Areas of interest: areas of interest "Huai'an Jinxiu Decor City Bull Flagship Store"
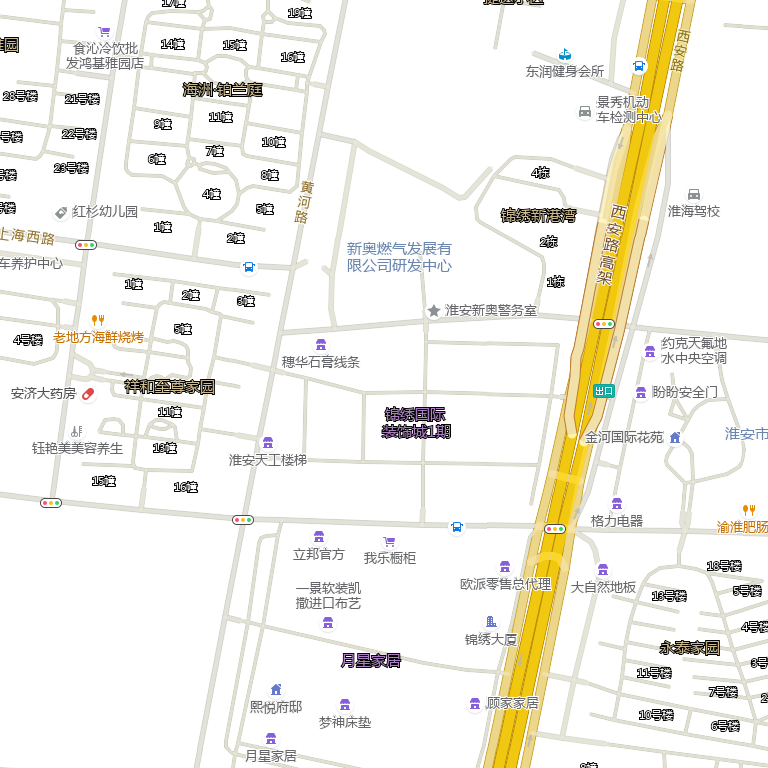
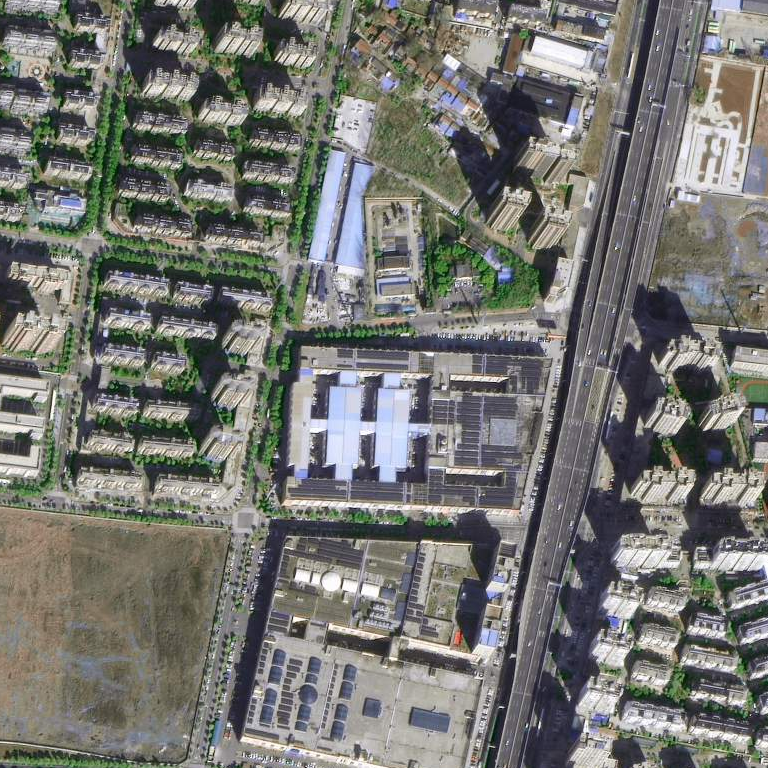